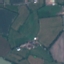
Land use / land cover: Pasture